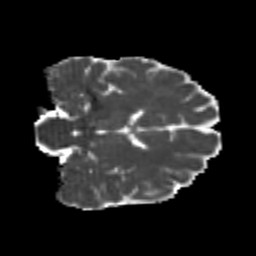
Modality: MD
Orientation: coronal
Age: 21
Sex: male
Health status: healthy
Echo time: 0.074 s